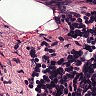
Metastatic tissue present: no